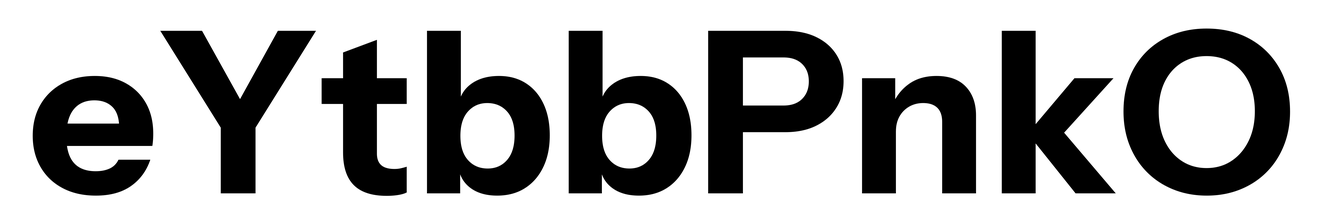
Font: InstrumentSans_Bold